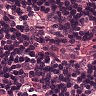
Metastatic tissue present: no